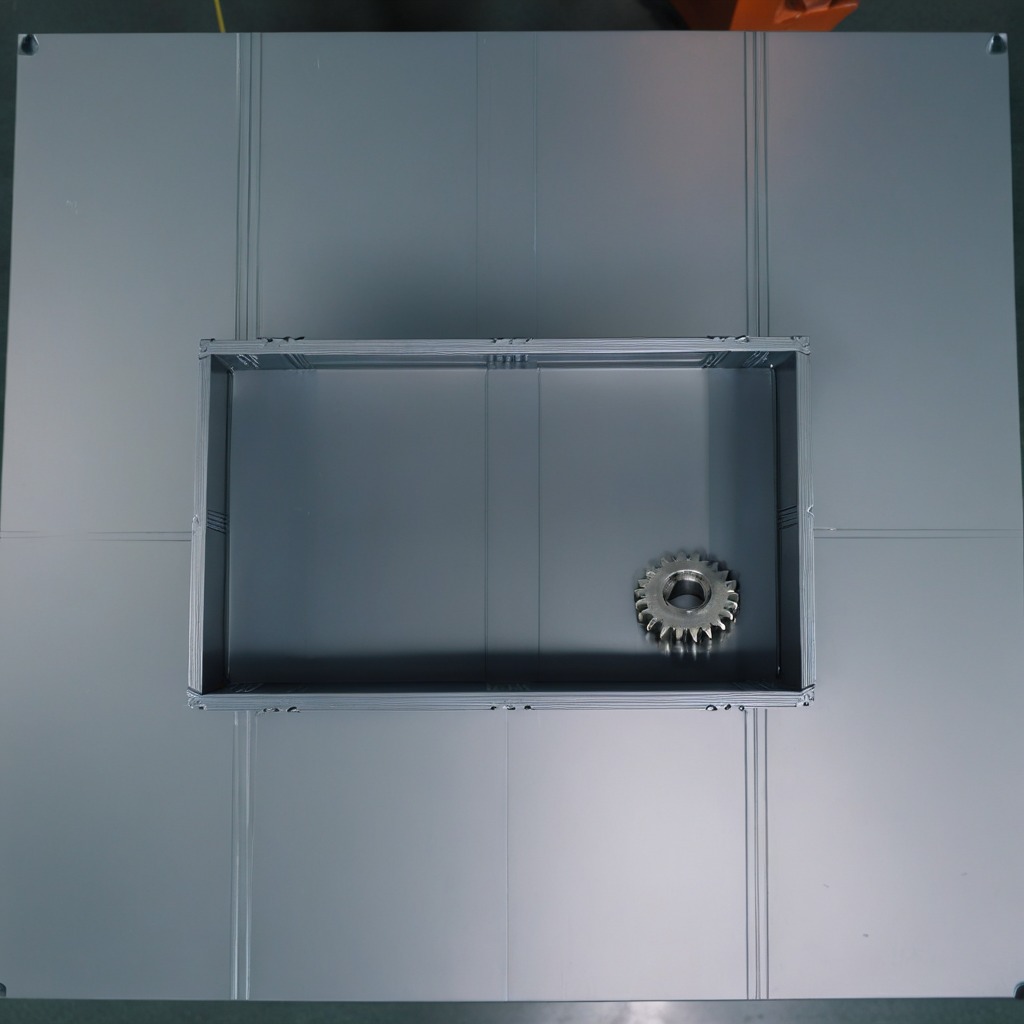
A steel gear with teeth lies on a toolbox surface in an airplane hangar workshop 8K.